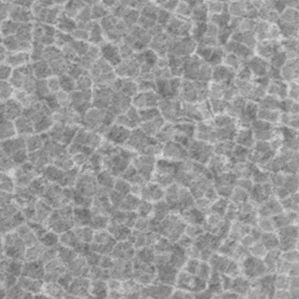
Label: frost